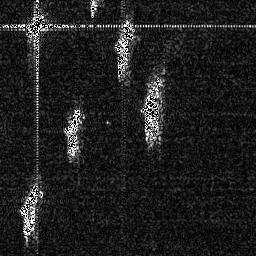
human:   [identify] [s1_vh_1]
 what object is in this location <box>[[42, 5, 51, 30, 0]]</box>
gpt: <ref>1 medium ship at the top</ref>